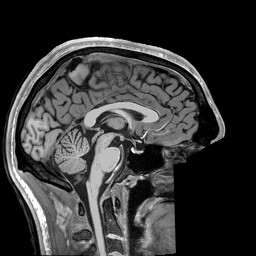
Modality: T1w
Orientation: sagittal
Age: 25
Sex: male